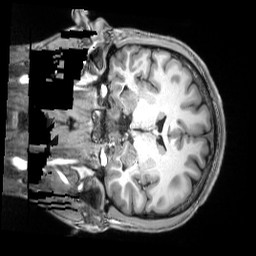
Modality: T1w
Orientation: coronal
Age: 19
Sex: male